Question: I have written the following two methods for sending requests for signatures.
From template: <URL>
From binary: <URL>
Both work great and I can see they are out for signature:

The trouble is receiving the email requesting the signature is spotty at best. Early on in my testing it seemed I'd (mostly) get the email, but a couple days in and I haven't received any of the emails you see in the image above.
I'm using a developer sandbox. Is there some kind of restriction?
Also, it seems sending to a different email address from the one I registered is particularly problematic. Are there even more restrictions?
Thank you!
: adding additional info requested.
REQUEST #1 (posting document):
'''
POST https://demo.docusign.net/restapi/v2/accounts/892965/envelopes HTTP/1.1
X-DocuSign-Authentication: <DocuSignCredentials>...</DocuSignCredentials>
Accept: application/json
Content-Type: multipart/form-data; boundary="BOUNDARY"
Host: demo.docusign.net
Content-Length: 91206
Expect: 100-continue
--BOUNDARY
Content-Type: application/xml; charset=utf-8
Content-Disposition: form-data
<envelopeDefinition xmlns="http://www.docusign.com/restapi"><emailSubject>DocuSign API - Signature Request on Document</emailSubject><status>sent</status><documents><document><documentId>1</documentId><name>test.pdf</name></document></documents><recipients><signers><signer><recipientId>1</recipientId><email>wade.wegner@gmail.com</email><name>Wade Wegner</name><tabs><signHereTabs><signHere><xPosition>100</xPosition><yPosition>100</yPosition><documentId>1</documentId><pageNumber>1</pageNumber></signHere></signHereTabs></tabs></signer></signers></recipients></envelopeDefinition>
--BOUNDARY
Content-Disposition: form-data; name=test; filename=test.pdf; filename*=utf-8''test.pdf
<truncating binary>
'''
REQUEST #2 (from template):
'''
POST https://demo.docusign.net/restapi/v2/accounts/892965/envelopes HTTP/1.1
X-DocuSign-Authentication: <DocuSignCredentials>...</DocuSignCredentials>
Accept: application/json
Content-Type: application/xml; charset=utf-8
Host: demo.docusign.net
Content-Length: 421
Expect: 100-continue
<envelopeDefinition xmlns="http://www.docusign.com/restapi"><status>sent</status><emailSubject>DocuSign API - Signature Request from Template</emailSubject><templateId>29CB97E5-DCE1-4C14-91A8-A8317BCD29AD</templateId><templateRoles><templateRole><name>Wade Wegner</name><email>wade.wegner@gmail.com</email><roleName>Signing Role</roleName><clientUserId>1</clientUserId></templateRole></templateRoles></envelopeDefinition>
'''
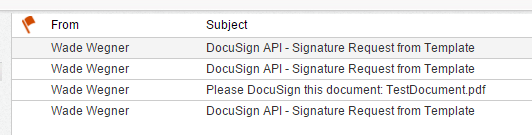
Answer: The ClientUserId causes a recipient to be an embedded recipient. If you provide a value then DocuSign will not send emails. The expectation is that you are going to handle the communication with the signer. This allows you to embed the signing experience within your own website or application.